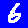
Digit: 6